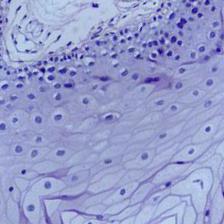
Diagnosis: Normal